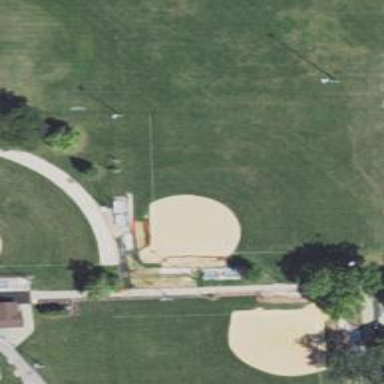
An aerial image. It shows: Baseball pitch for leisure and sports activities.